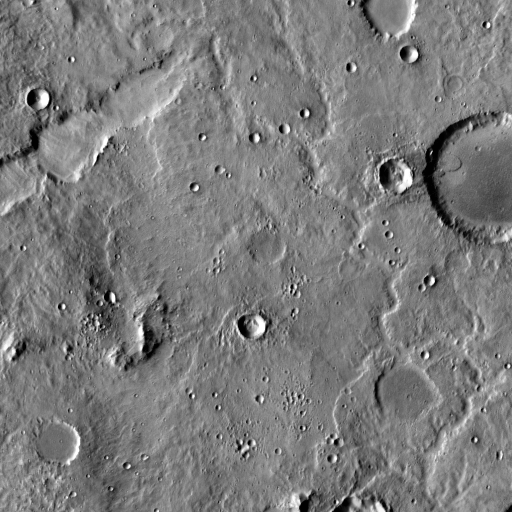
Crater classes present: Background, Other, Layered, Buried, Secondary